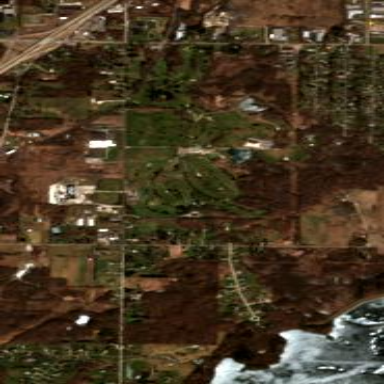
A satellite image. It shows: Golf course surrounded by greenery.